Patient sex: M
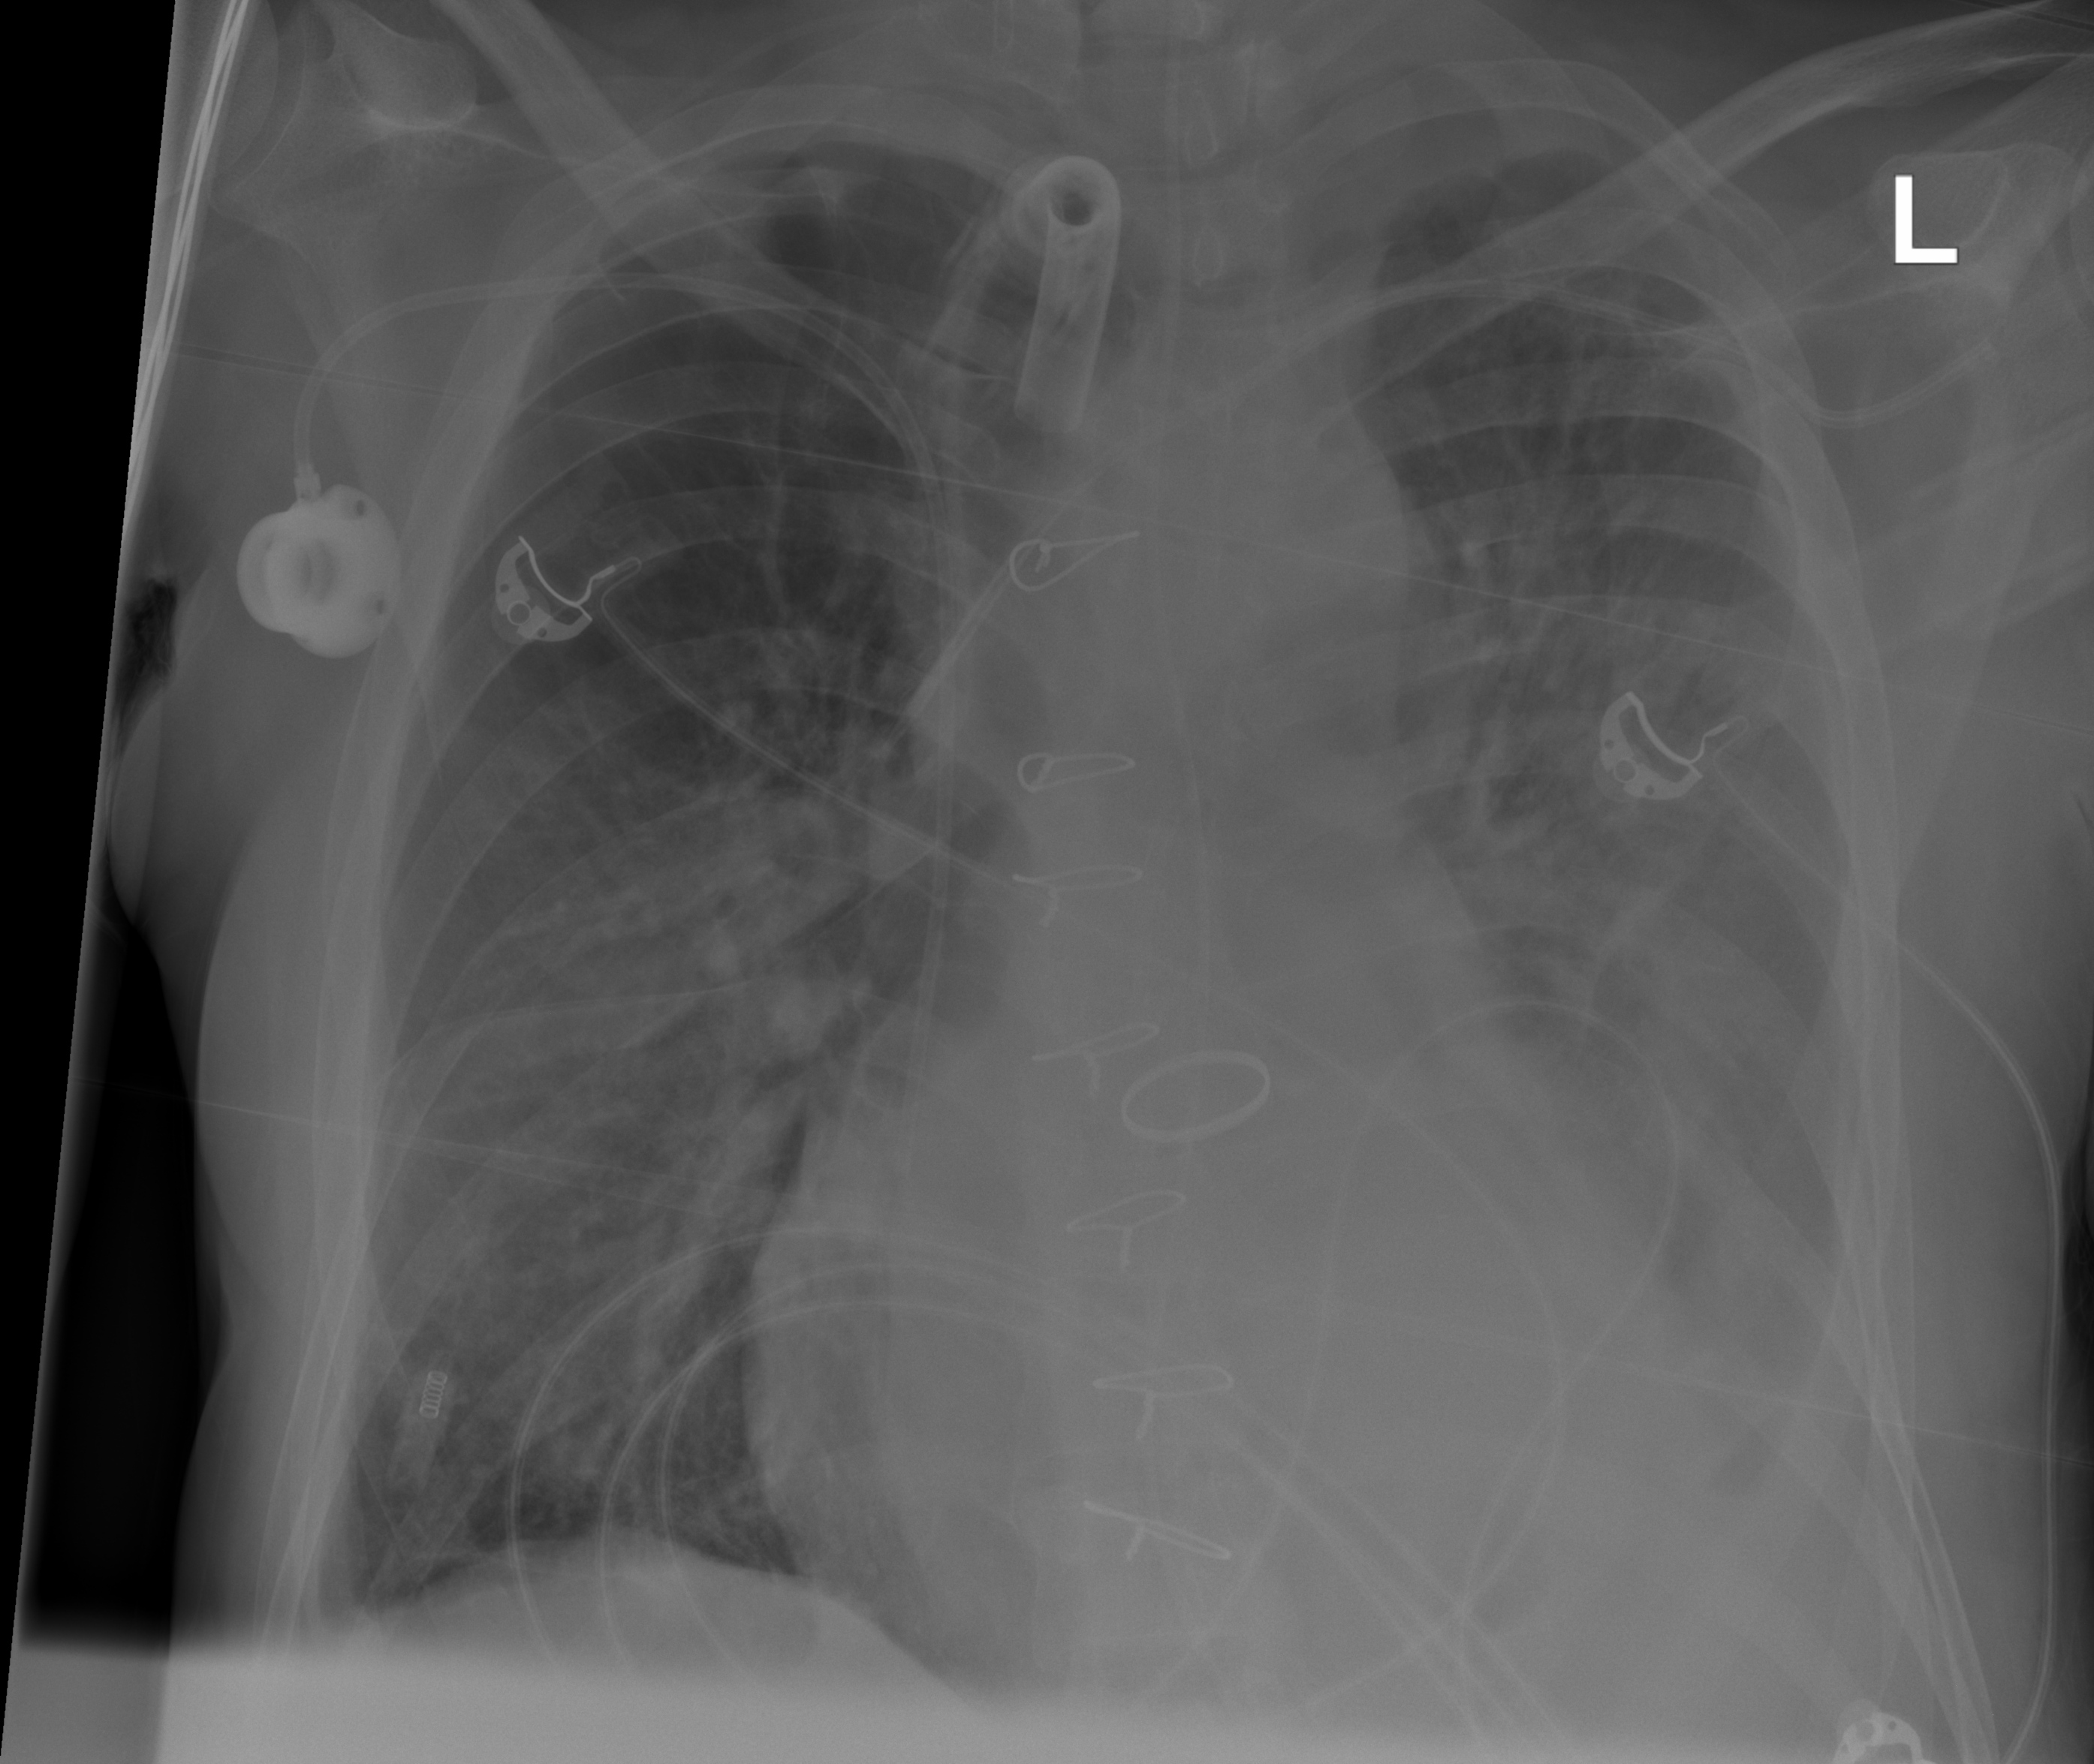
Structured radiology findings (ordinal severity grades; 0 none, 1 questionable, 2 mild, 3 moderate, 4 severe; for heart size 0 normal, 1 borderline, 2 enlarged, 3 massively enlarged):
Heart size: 2
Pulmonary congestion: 2
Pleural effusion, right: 2
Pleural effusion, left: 4
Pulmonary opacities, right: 2
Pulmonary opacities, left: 3
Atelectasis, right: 2
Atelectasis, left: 3